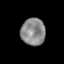
Tissue: lung
Cell type: Others
Senescence score: 0.2206
Nuclear area (px): 639
Mean DAPI intensity: 139.313